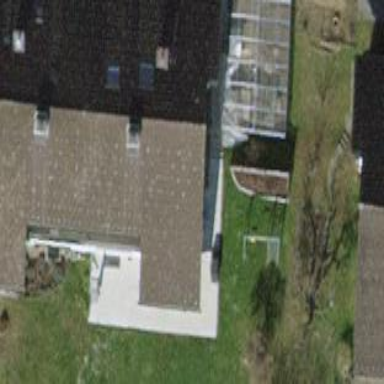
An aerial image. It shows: Semi-detached house.